Question: I am using chart.js inside of an Ionic/Angular application to build a line graph. The big problem I am running into now is that I would like to have the labels along the y axis (Green, Yellow, Orange, Red) positioned between the horizontal gridlines instead of centered on the gridlines as they are currently in the image here...

I tried using the plugin mentioned in <URL> with no such luck. I've also tried using the offsetGridlines property in the actual chart.js documentation again with no luck.
Here is the code that deals with this particular aspect of the chart...
'''
options: {
legend: {
display: false
},
scaleShowVerticalLines: false,
layout: {
padding: 25
},
scales: {
xAxes: [{
gridLines: {
display: false
},
ticks: {
display: false
}
}],
yAxes: [{
gridLines: {
drawBorder: false
},
ticks: {
min: 0,
max: 100,
stepSize: 25,
fontColor: 'white',
callback: function(value) {
if (value === 25) {
return 'Red';
} else if (value === 50) {
return 'Orange';
} else if (value === 75) {
return 'Yellow';
} else if (value === 100){
return 'Green';
} else {
return '';
}
}
}
}]
}
},
'''
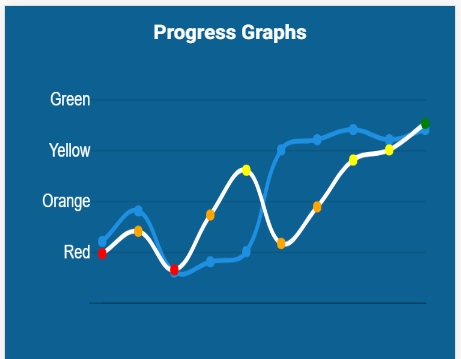
Answer: I've annotated the changes in the below snippet, but to briefly explain:
I integrated the plugin you linked to but modified it to set the original ticks to transparent and therefore removed the 'beforeDraw' closure which didn't seem to work.
For bonus points: the trick is to remove the x-axis border and then style the 'zero line' to match the other grid lines.
'''
var ctx = document.getElementById("chart").getContext('2d');
var myChart = new Chart(ctx, {
type: 'line',
data: {
labels: [1, 2, 3, 4, 5, 6, 7, 8, 9, 0],
datasets: [{
data: [25, 35, 20, 45, 65, 26, 49, 70, 75, 87],
borderColor: 'white',
fill: false
}]
},
options: {
legend: {
display: false
},
scaleShowVerticalLines: false,
layout: {
padding: 25
},
scales: {
xAxes: [{
gridLines: {
display: false,
drawBorder: false, // bonus points.
},
ticks: {
display: false
}
}],
yAxes: [{
gridLines: {
drawBorder: false,
color: 'rgba(0,0,0,.3)', // bonus points.
zeroLineColor: 'rgba(0,0,0,.3)' // bonus points.
},
ticks: {
min: 0,
max: 100,
stepSize: 25,
fontColor: 'transparent', // changed from 'white'
callback: function(value) {
if (value === 25) {
return 'Red';
} else if (value === 50) {
return 'Orange';
} else if (value === 75) {
return 'Yellow';
} else if (value === 100) {
return 'Green';
} else {
return '';
}
}
}
}]
}
},
plugins: [{
afterDraw: function(chart) {
var ctx = chart.ctx;
var yAxis = chart.scales['y-axis-0'];
var tickGap = yAxis.getPixelForTick(1) - yAxis.getPixelForTick(0);
// loop through ticks array
Chart.helpers.each(yAxis.ticks, function(tick, index) {
if (index === yAxis.ticks.length - 1) return;
var xPos = yAxis.right;
var yPos = yAxis.getPixelForTick(index);
var xPadding = 10;
// draw tick
ctx.save();
ctx.textBaseline = 'middle';
ctx.textAlign = 'right';
ctx.fillStyle = 'white';
ctx.fillText(tick, xPos - xPadding, yPos + tickGap / 2);
ctx.restore();
});
}
}]
});
'''
'''
<script type="text/javascript" src="https://cdnjs.cloudflare.com/ajax/libs/Chart.js/2.7.2/Chart.min.js"></script>
<canvas id="chart" style="background-color:#296390"></canvas>
'''